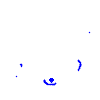
Particle: proton